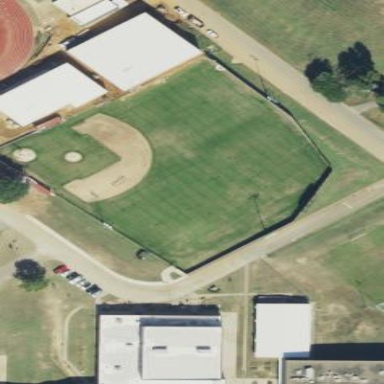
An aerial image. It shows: Baseball pitch for leisure land.